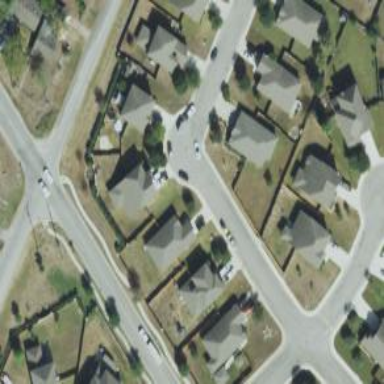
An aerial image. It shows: Residential road with asphalt surface and separate sidewalk.